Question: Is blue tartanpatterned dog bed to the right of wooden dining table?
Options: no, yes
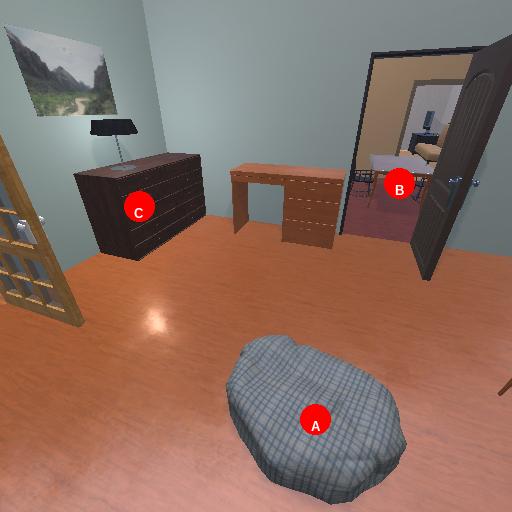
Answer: no